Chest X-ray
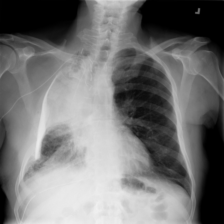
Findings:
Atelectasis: negative
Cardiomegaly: negative
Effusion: negative
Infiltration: negative
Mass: negative
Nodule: negative
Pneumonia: negative
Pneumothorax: negative
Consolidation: negative
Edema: negative
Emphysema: negative
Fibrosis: negative
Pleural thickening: negative
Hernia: negative